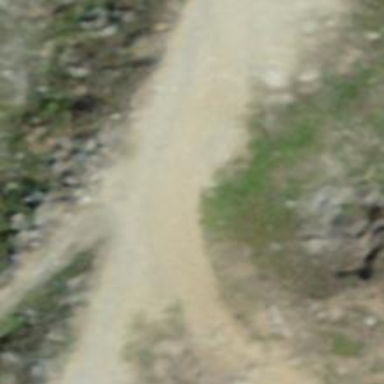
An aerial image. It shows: Path with pebblestone surface.